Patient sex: F
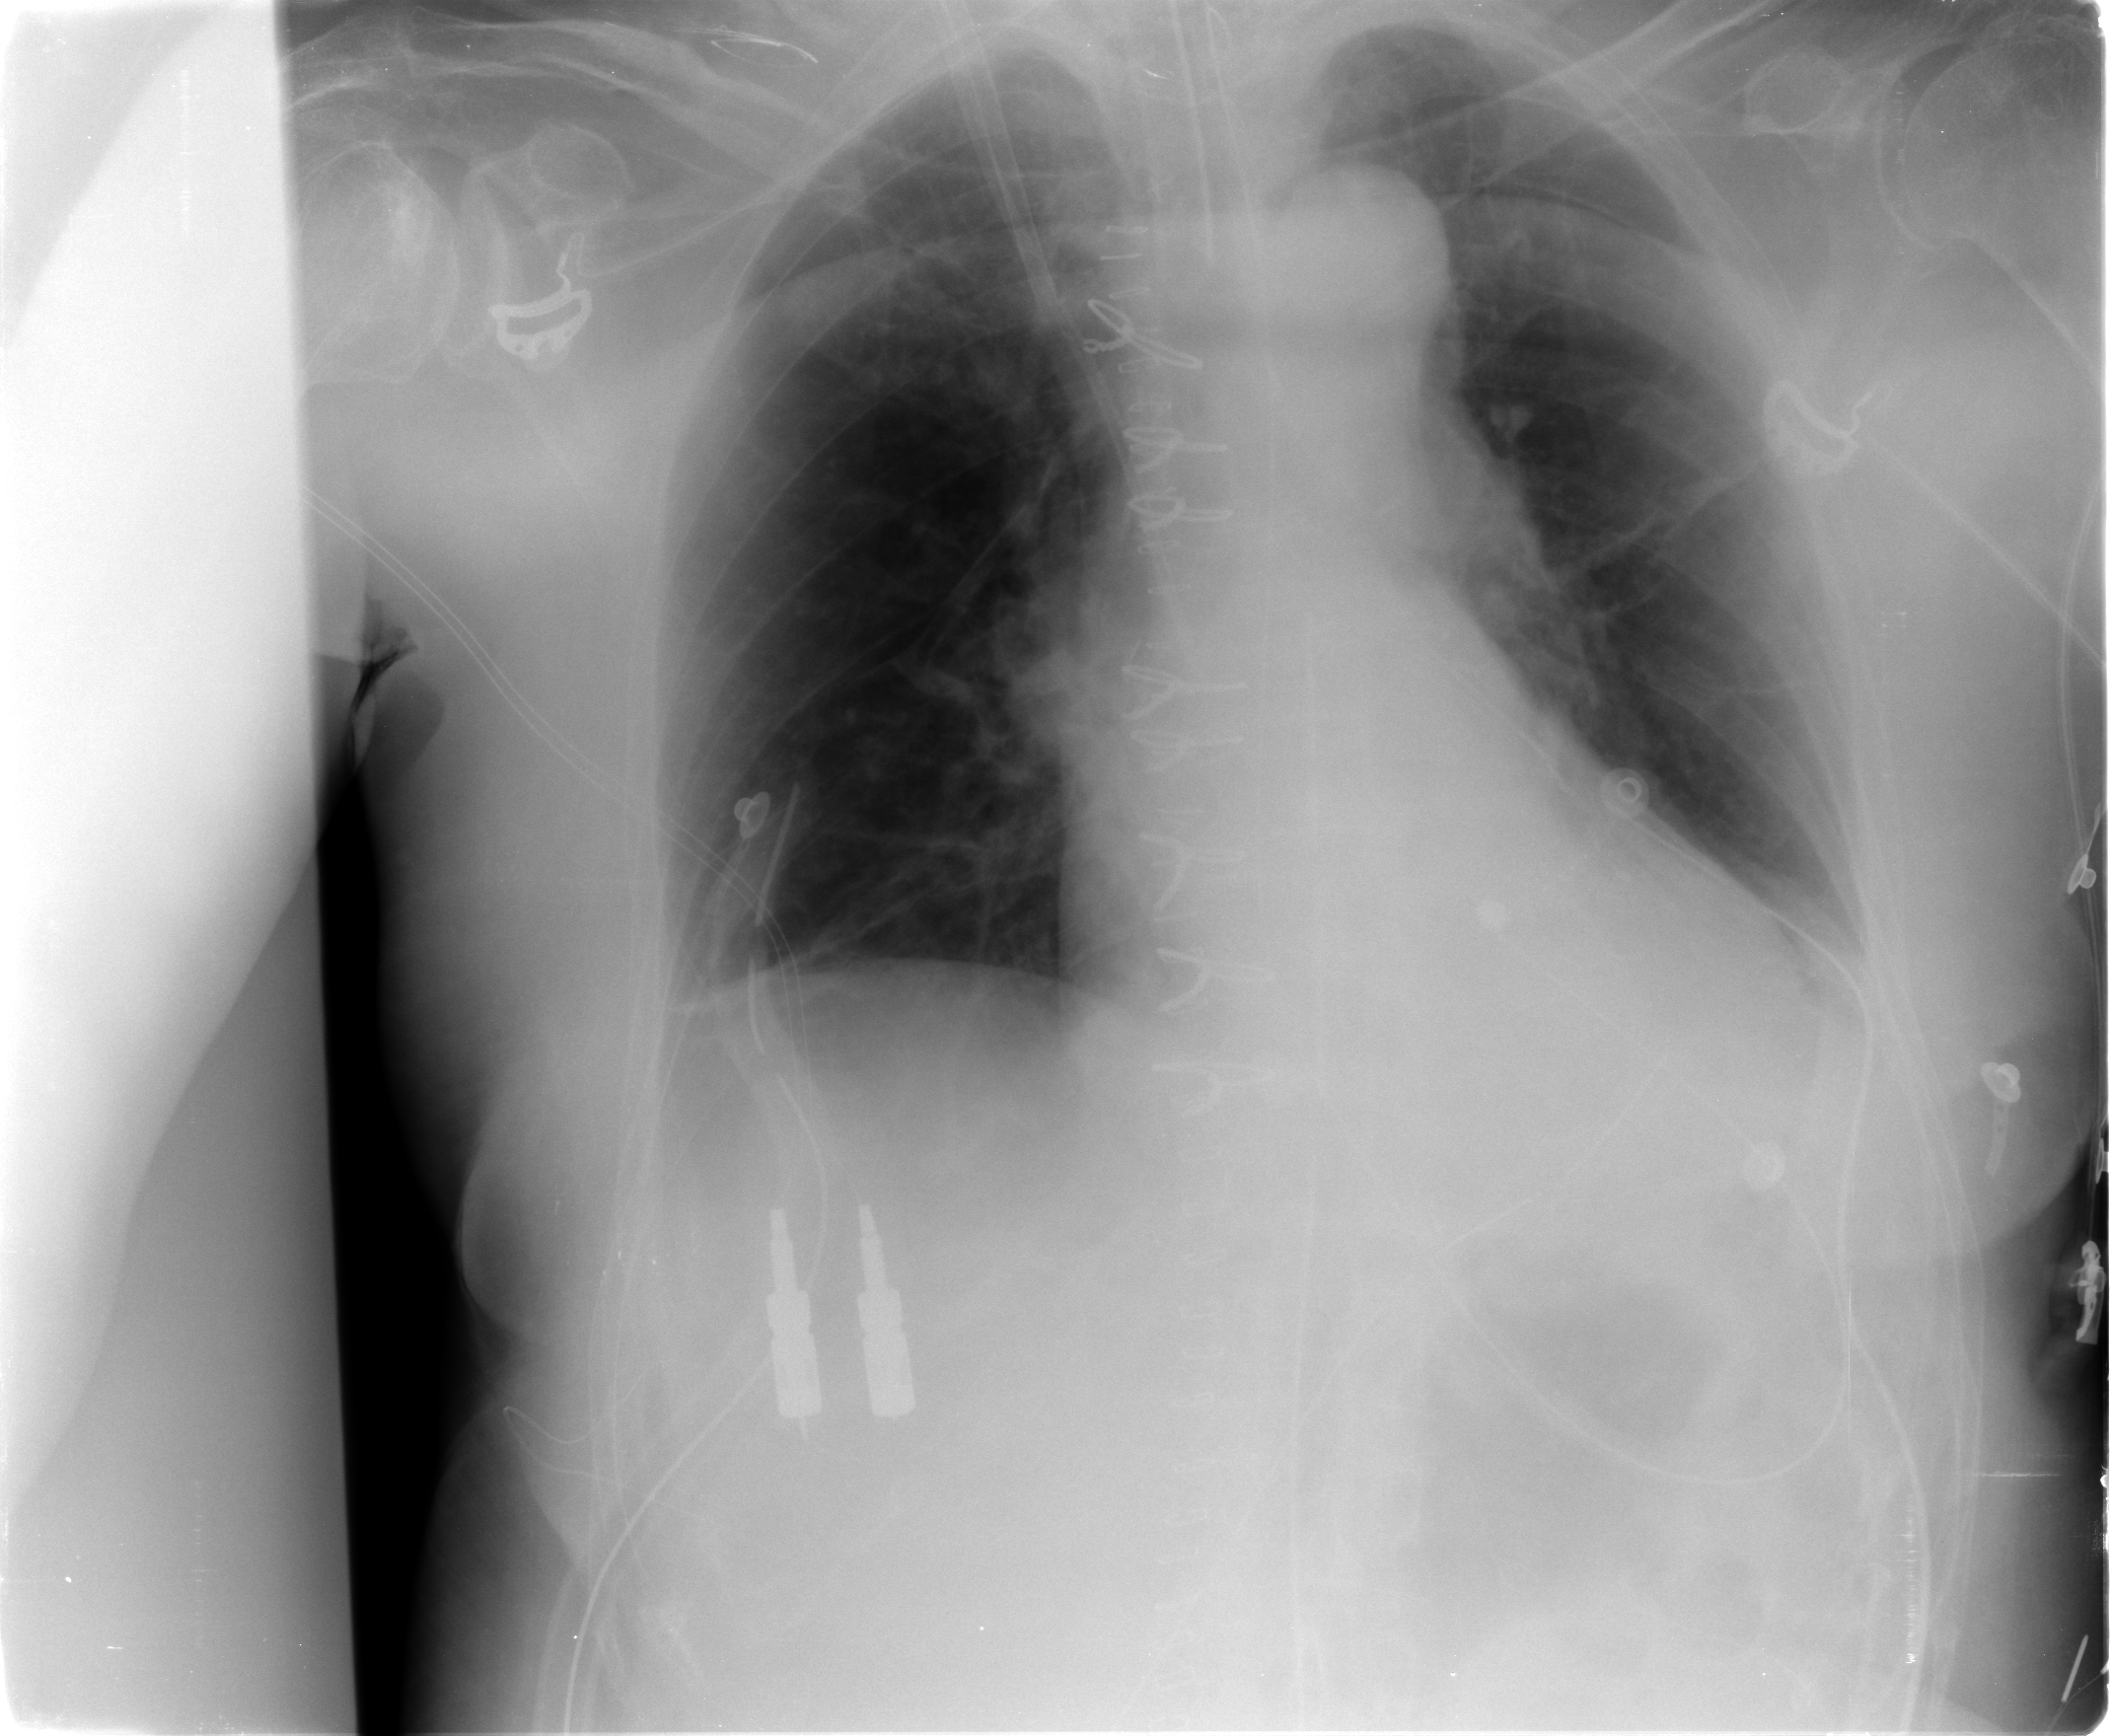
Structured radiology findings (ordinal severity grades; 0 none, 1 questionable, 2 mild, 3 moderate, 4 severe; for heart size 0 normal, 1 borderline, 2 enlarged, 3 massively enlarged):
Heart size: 0
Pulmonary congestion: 0
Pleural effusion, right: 0
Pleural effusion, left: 2
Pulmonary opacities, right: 0
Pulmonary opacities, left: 0
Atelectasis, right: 0
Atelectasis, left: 1